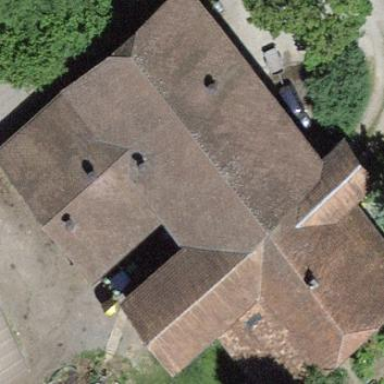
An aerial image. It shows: Farm building.